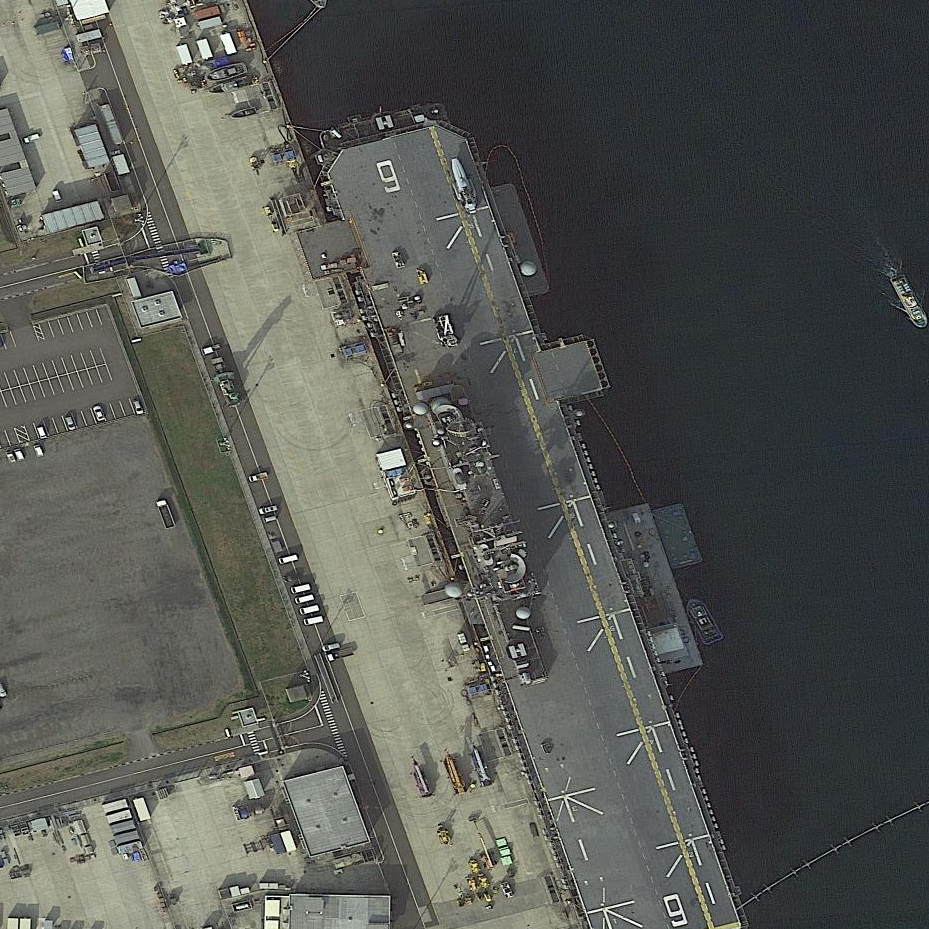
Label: Wasp-class_assault_ship